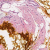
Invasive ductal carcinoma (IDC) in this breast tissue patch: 0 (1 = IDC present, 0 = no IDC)